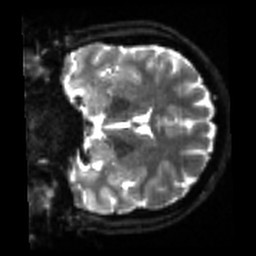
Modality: sbref
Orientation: coronal
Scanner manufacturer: siemens
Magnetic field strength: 3 T
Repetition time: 4 s
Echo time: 0.0594 s